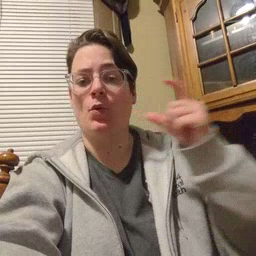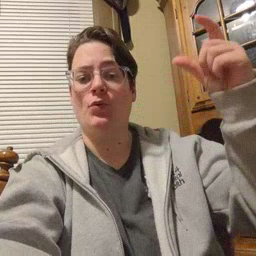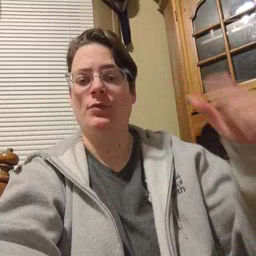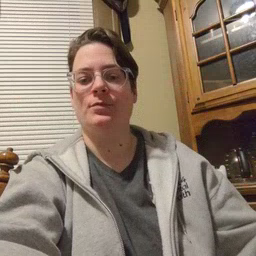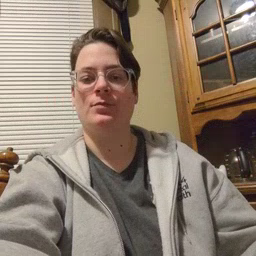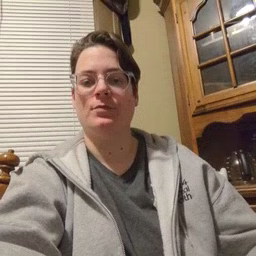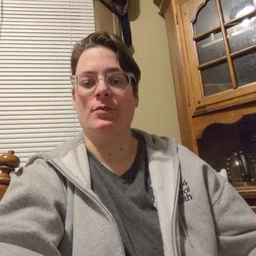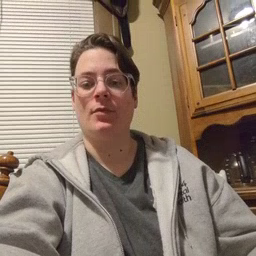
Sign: moon